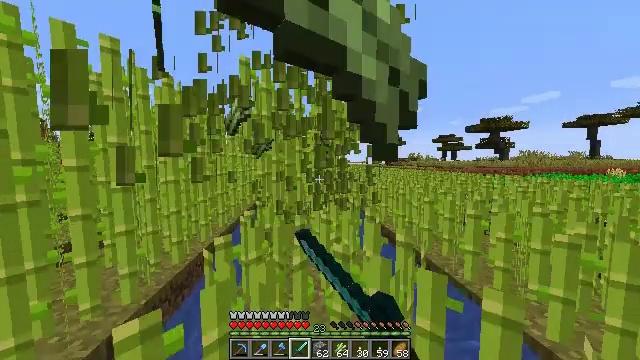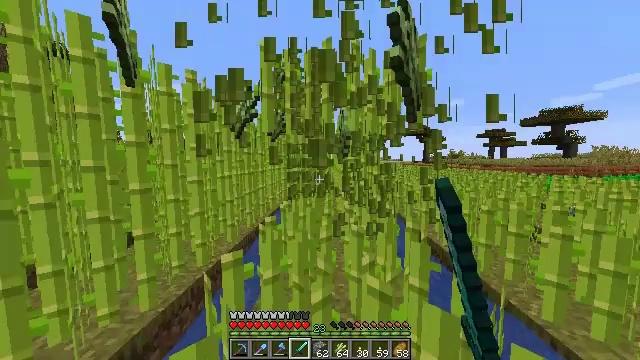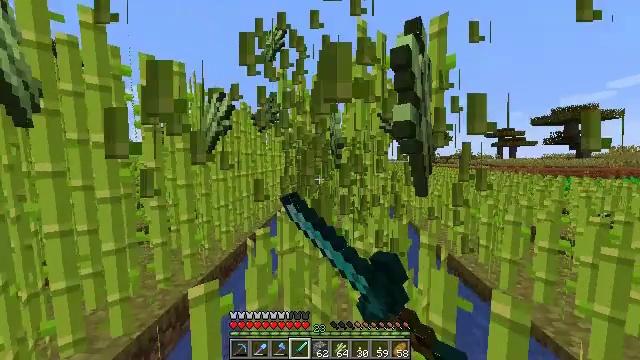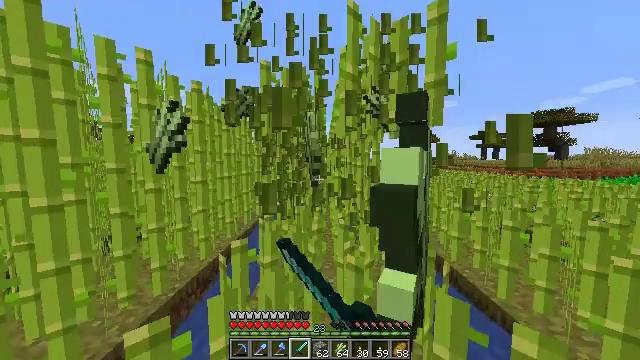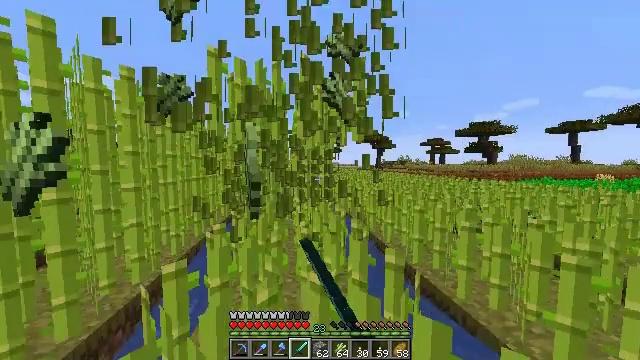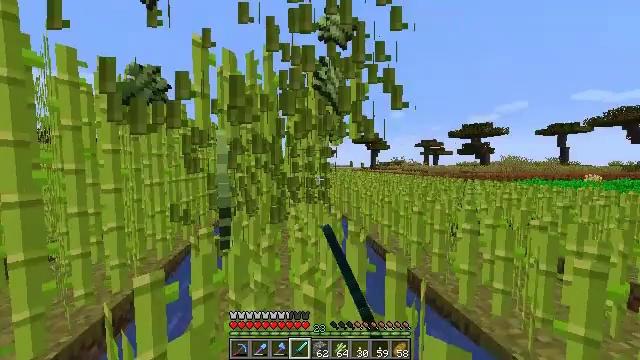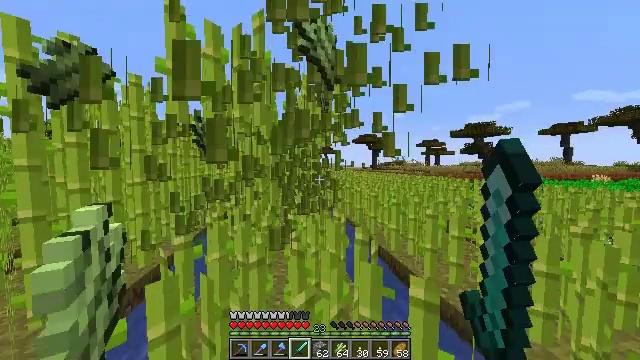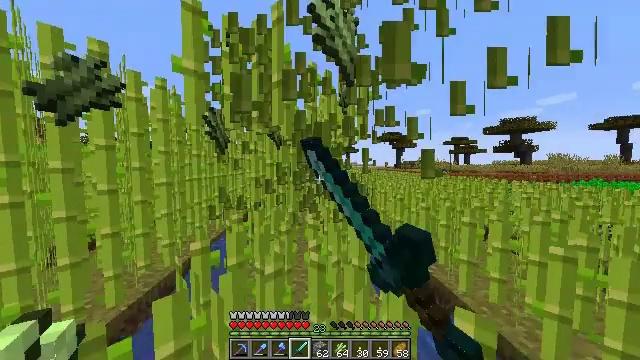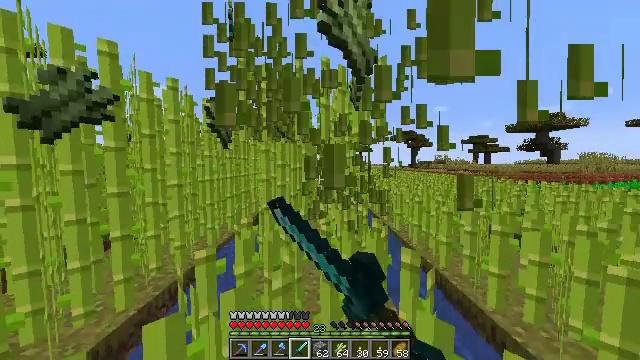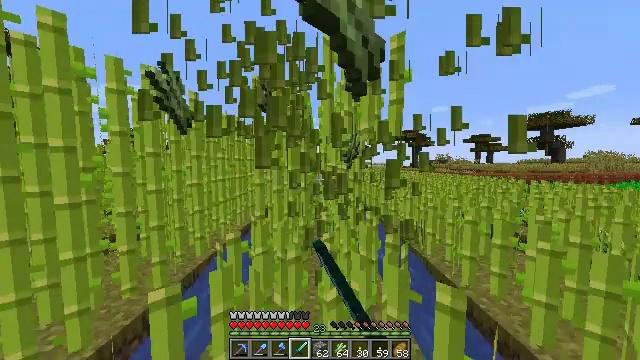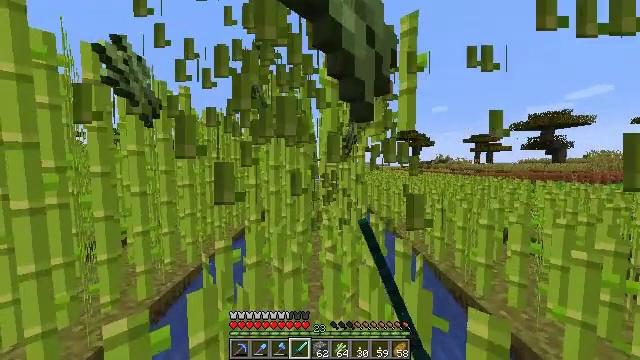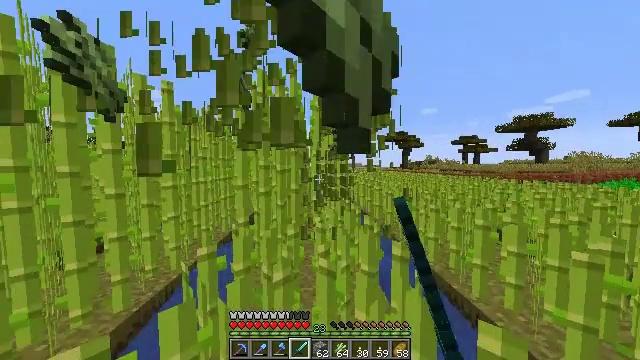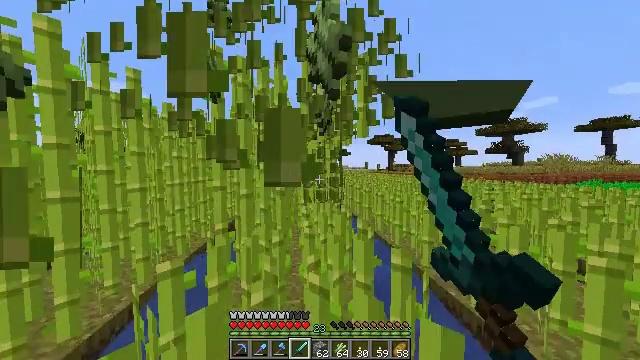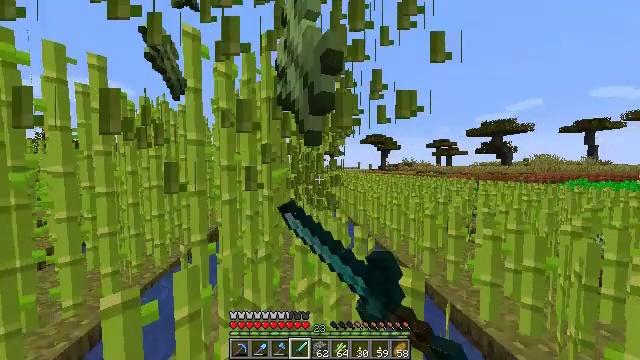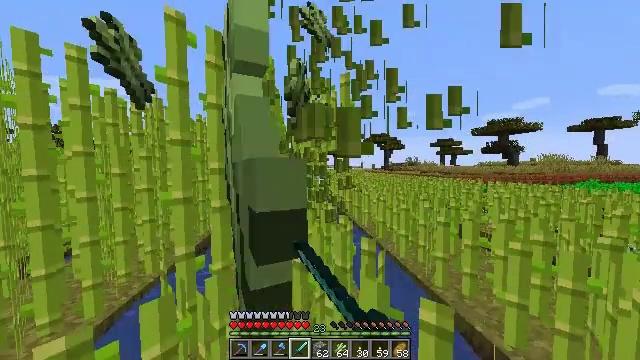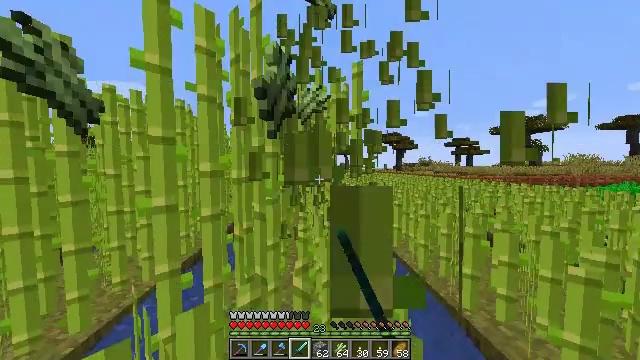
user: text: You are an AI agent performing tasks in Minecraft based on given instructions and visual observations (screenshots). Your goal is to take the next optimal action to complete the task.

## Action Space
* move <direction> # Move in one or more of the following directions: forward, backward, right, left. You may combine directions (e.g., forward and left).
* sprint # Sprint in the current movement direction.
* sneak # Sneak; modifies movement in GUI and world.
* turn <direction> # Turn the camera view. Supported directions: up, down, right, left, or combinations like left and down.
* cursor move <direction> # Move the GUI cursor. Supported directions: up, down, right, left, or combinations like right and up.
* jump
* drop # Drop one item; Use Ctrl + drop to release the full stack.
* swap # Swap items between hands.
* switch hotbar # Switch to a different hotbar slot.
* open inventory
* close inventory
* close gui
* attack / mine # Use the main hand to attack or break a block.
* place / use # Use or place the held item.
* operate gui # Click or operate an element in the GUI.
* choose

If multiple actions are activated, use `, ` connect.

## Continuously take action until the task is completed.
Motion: motion action
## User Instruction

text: Cut down the sugar cane stalks.
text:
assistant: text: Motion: move forward, sprint, turn left, attack / mine
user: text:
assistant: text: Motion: move forward, sprint, turn left, attack / mine
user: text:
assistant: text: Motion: move forward, sprint, turn right, attack / mine
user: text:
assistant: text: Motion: move forward, sprint, turn right and up, attack / mine
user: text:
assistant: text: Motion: move forward, sprint, turn right, attack / mine
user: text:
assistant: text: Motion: move forward, sprint, attack / mine
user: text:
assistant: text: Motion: move forward, sprint, turn left, attack / mine
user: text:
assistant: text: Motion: move forward, sprint, turn left, attack / mine
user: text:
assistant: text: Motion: move forward, sprint, attack / mine
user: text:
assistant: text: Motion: move forward, sprint, attack / mine
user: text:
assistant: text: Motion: move forward, sprint, turn right, attack / mine
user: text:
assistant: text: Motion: move forward, sprint, turn right, attack / mine
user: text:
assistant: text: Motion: move forward, sprint, turn right, attack / mine
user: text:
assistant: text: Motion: move forward, sprint, attack / mine
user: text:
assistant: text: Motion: move forward, sprint, turn left, attack / mine
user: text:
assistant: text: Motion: move forward, sprint, turn left, attack / mine
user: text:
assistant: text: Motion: move forward, sprint, turn left, attack / mine
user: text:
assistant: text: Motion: move forward, sprint, attack / mine
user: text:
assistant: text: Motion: move forward, sprint, attack / mine
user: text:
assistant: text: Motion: move forward, sprint, turn right, attack / mine
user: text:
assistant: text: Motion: move forward, sprint, turn right, attack / mine
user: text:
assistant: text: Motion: move forward, sprint, turn right, attack / mine
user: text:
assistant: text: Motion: move forward, sprint, attack / mine
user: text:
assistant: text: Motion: move forward, sprint, turn left, attack / mine
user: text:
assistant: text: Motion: move forward, sprint, turn left and down, attack / mine
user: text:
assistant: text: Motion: move forward, sprint, turn left, attack / mine
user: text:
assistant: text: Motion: move forward, sprint, attack / mine
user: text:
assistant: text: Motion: move forward, sprint, turn right, attack / mine
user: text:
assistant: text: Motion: move forward, sprint, turn right, attack / mine
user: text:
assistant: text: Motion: move forward, sprint, turn right, attack / mine